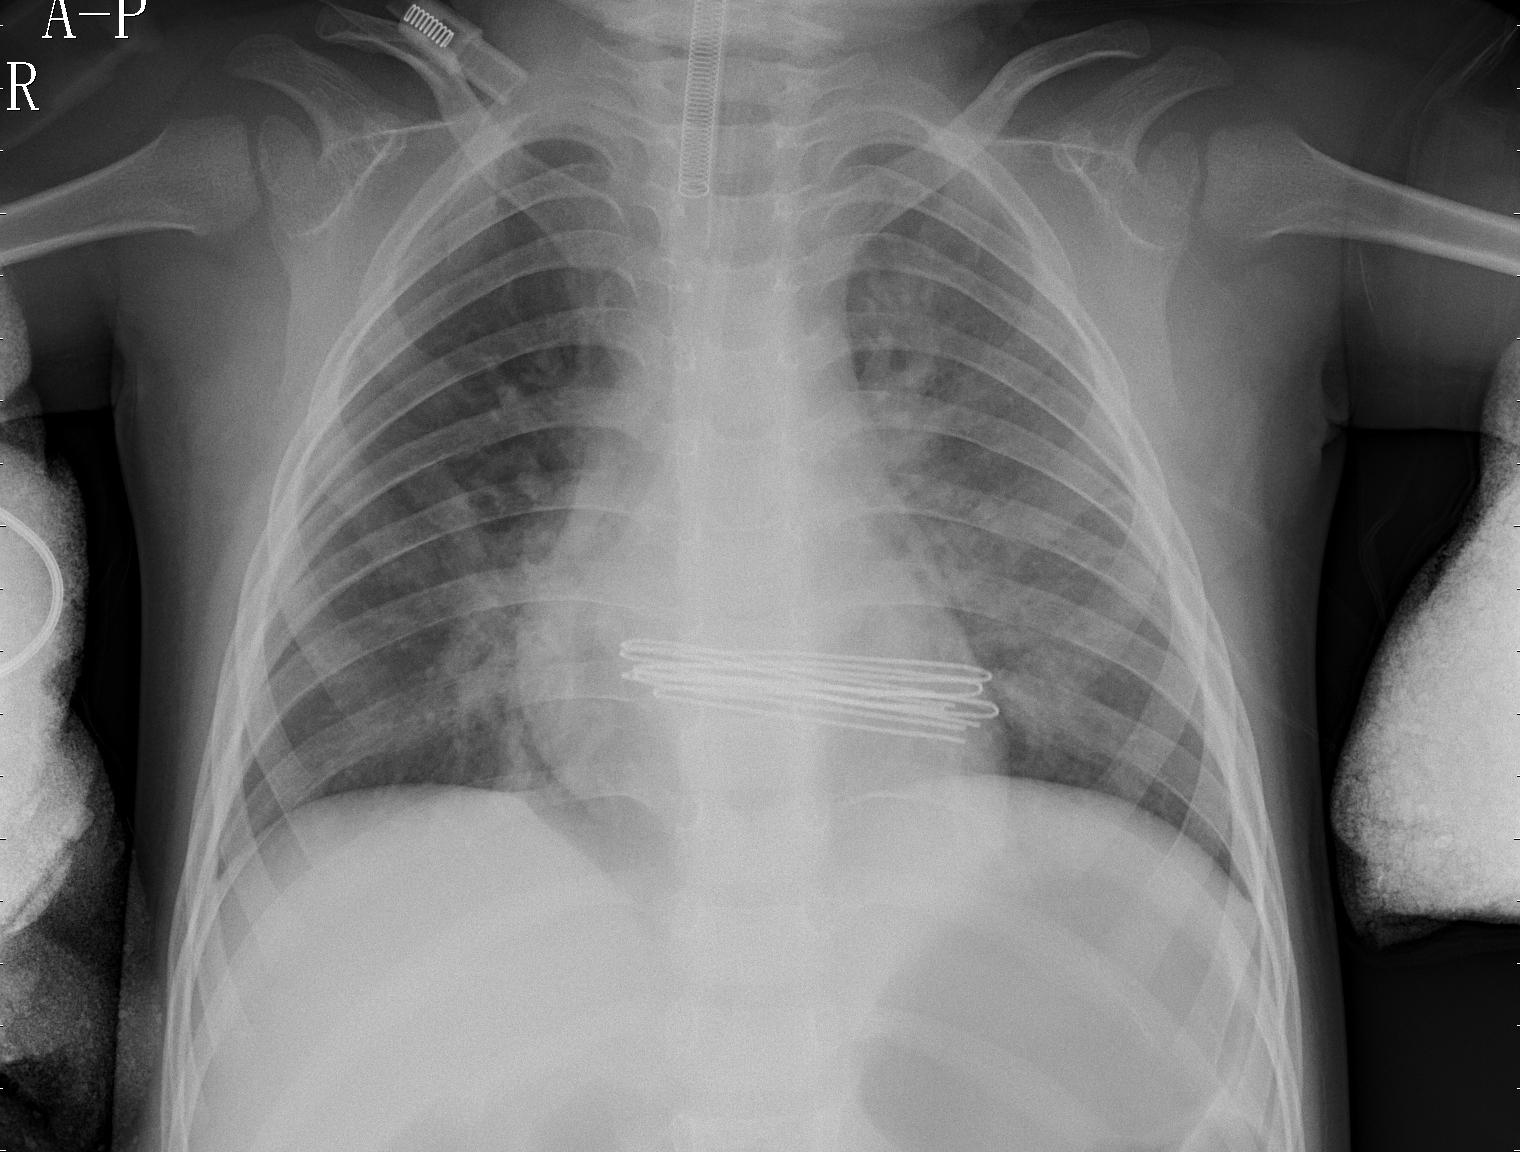
Diagnosis: PNEUMONIA